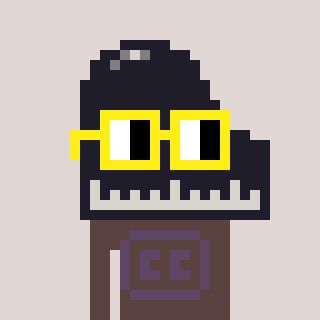
a pixel art character with square yellow glasses, a piano-shaped head and a darkbrown-colored body on a warm background